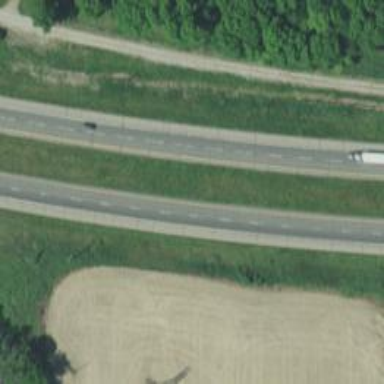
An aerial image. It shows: This image shows trunk highway that functions as expressway.